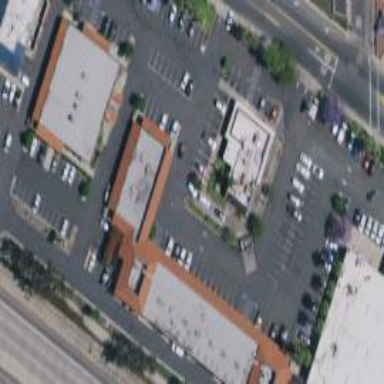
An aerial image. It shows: Commercial building.